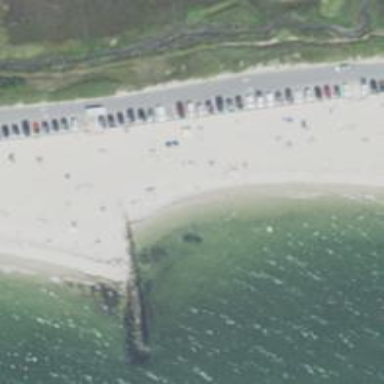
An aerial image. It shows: Breakwater structure.